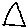
Label: triangle